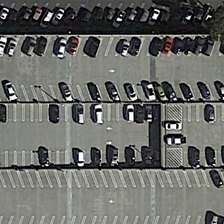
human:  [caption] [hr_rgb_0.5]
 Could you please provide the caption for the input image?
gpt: many cars are parked in a parking lot .

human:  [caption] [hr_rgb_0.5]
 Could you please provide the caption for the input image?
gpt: many cars are parked in a parking lot .

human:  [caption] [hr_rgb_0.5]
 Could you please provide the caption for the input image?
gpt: many cars are parked in a parking lot .

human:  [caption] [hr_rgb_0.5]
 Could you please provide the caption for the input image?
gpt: many cars are parked in a parking lot .

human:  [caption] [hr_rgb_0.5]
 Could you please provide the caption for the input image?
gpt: many cars are parked in a parking lot .